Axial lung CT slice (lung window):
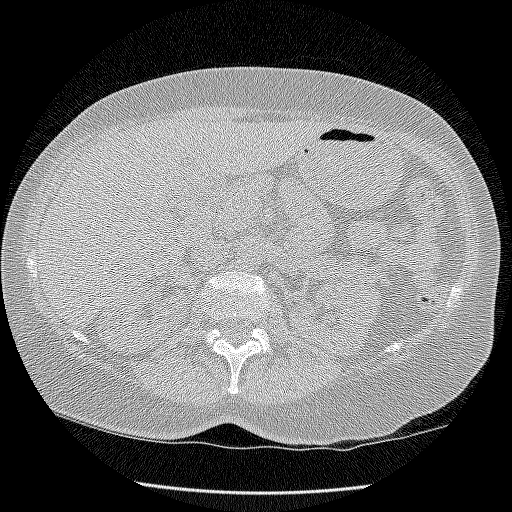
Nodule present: no